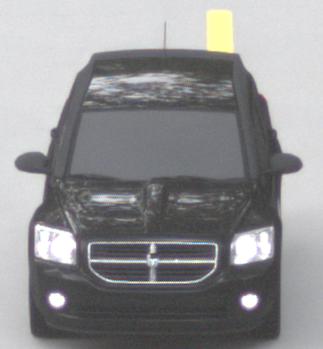
Make: Dodge
Model: Caliber 1.8
Detailed model: Caliber
Model produced from: 2006/06
Model produced until: 2009/03
Doors: 5
Color: black
Road condition: dry road
Daytime: morning or afternoon
Contrast: low contrast